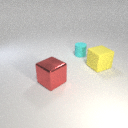
large yellow rubber cube in front of small cyan rubber cylinder